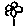
Label: flower